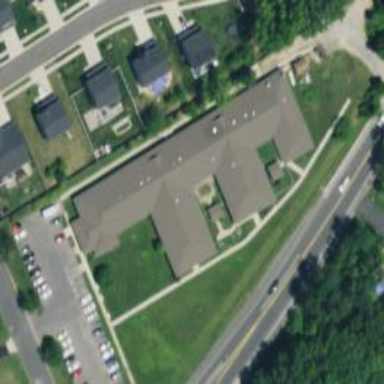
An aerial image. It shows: Nursing home.